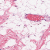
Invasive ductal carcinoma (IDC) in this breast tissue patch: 0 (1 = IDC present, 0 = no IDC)